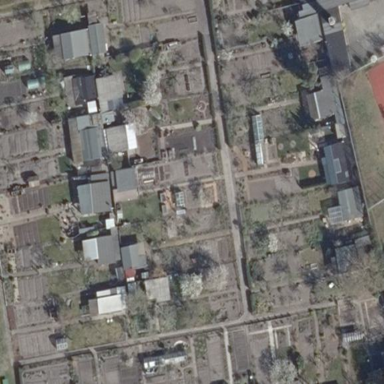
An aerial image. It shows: Allotments area.